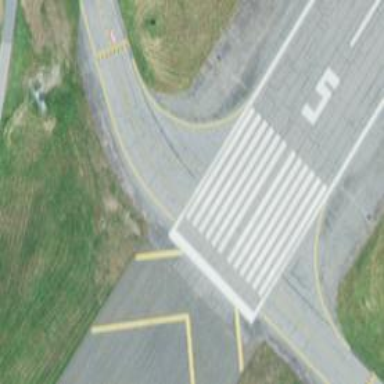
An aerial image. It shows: Image of taxiway at airport.